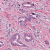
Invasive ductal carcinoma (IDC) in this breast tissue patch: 1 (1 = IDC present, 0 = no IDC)